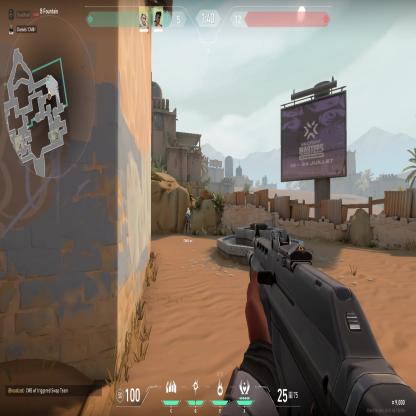
Label: teammate